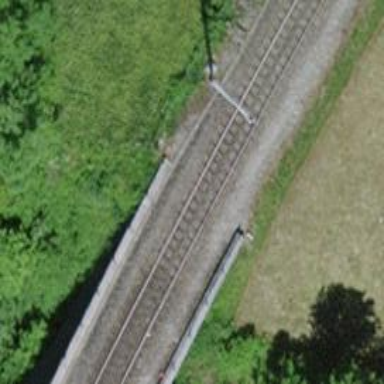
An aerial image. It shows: Bridge with electrified rail tracks and contact line.